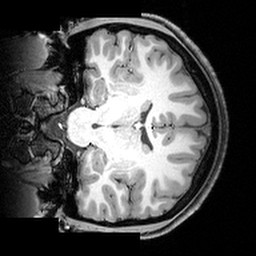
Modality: T1w
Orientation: coronal
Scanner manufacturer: siemens
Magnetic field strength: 3 T
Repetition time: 1.9 s
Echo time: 0.00397 s